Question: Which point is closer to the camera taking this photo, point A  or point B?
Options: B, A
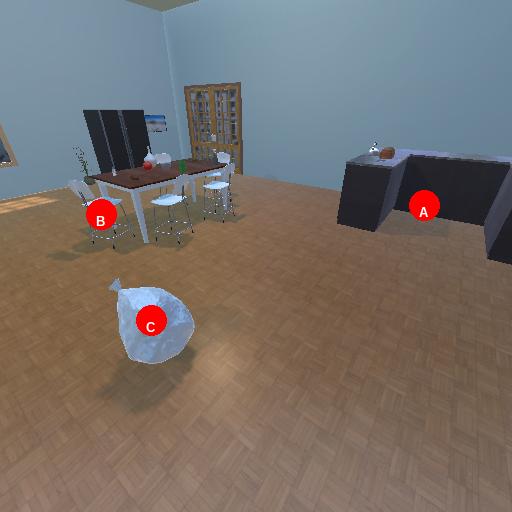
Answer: B